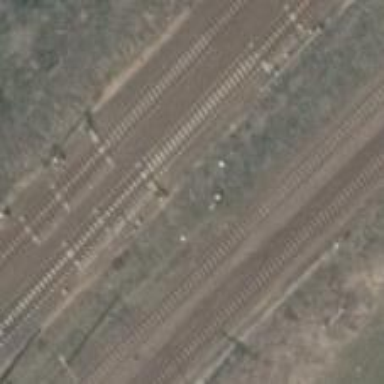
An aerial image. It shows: Railway switch.